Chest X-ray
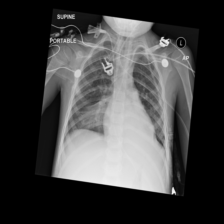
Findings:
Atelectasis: positive
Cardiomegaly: negative
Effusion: negative
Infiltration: positive
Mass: negative
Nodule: negative
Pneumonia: negative
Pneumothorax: negative
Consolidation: positive
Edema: negative
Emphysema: negative
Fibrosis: negative
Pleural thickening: negative
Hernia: negative